Question: I know this has been asked much the same before but no answers seem to apply to me.
I have a table inside a DIV container. When 5 rows are inside the table, scrollbars on the the x-axis are shown, however, you can see that the content in column 1 is squashed.
The width of both columns 2 & 3 are fixed, but 1 is allowed to adjust itself to the correct width. When I try to measure the width of the text (by copying it to a span) it is not the correct size, otherwise I would just tally up the width of the 3 columns and adjust the table width.
How would I prvent the squashing or get the table width? jQuery tells me the width and outer width are zero...

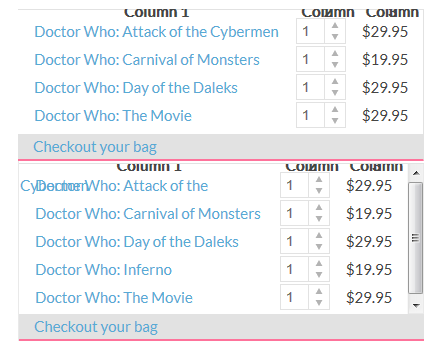
Answer: Try adding a css rule to the elements in the column white-space: nowrap;
otherwise can you js fiddle it or provide a link?